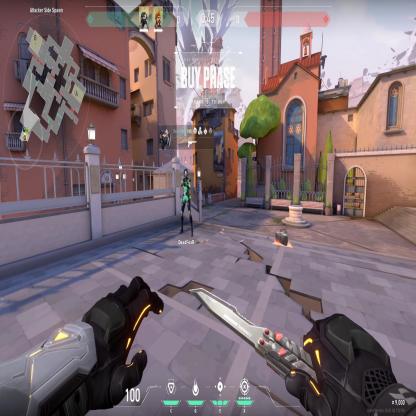
Label: dropped spike ; teammate